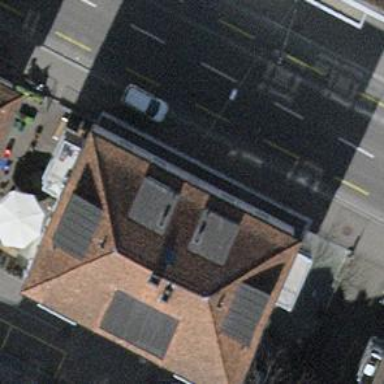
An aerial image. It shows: Restaurant.